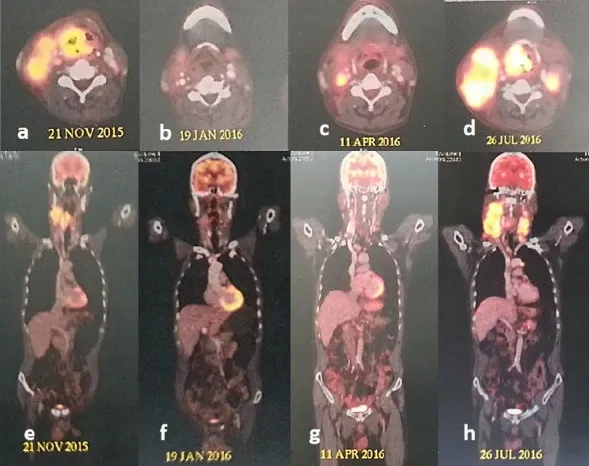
Serial whole-body PET-CT scans demonstrating the evolution of disease.
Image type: radiology (pet)